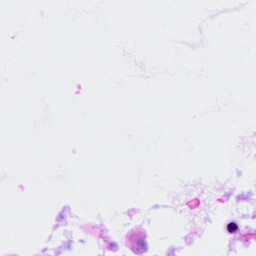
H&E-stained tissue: Ovarian